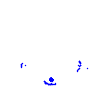
Particle: electron